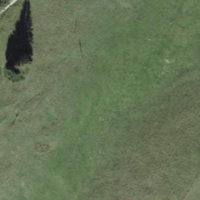
EUNIS habitat code: 23
Species observed at this site:
Filipendula ulmaria